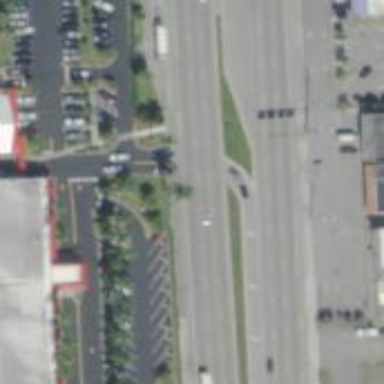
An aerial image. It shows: Primary link highway with asphalt surface.